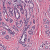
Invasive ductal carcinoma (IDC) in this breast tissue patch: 0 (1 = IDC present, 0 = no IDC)